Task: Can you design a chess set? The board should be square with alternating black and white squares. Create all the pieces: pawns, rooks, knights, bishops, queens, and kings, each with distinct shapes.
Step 4998:
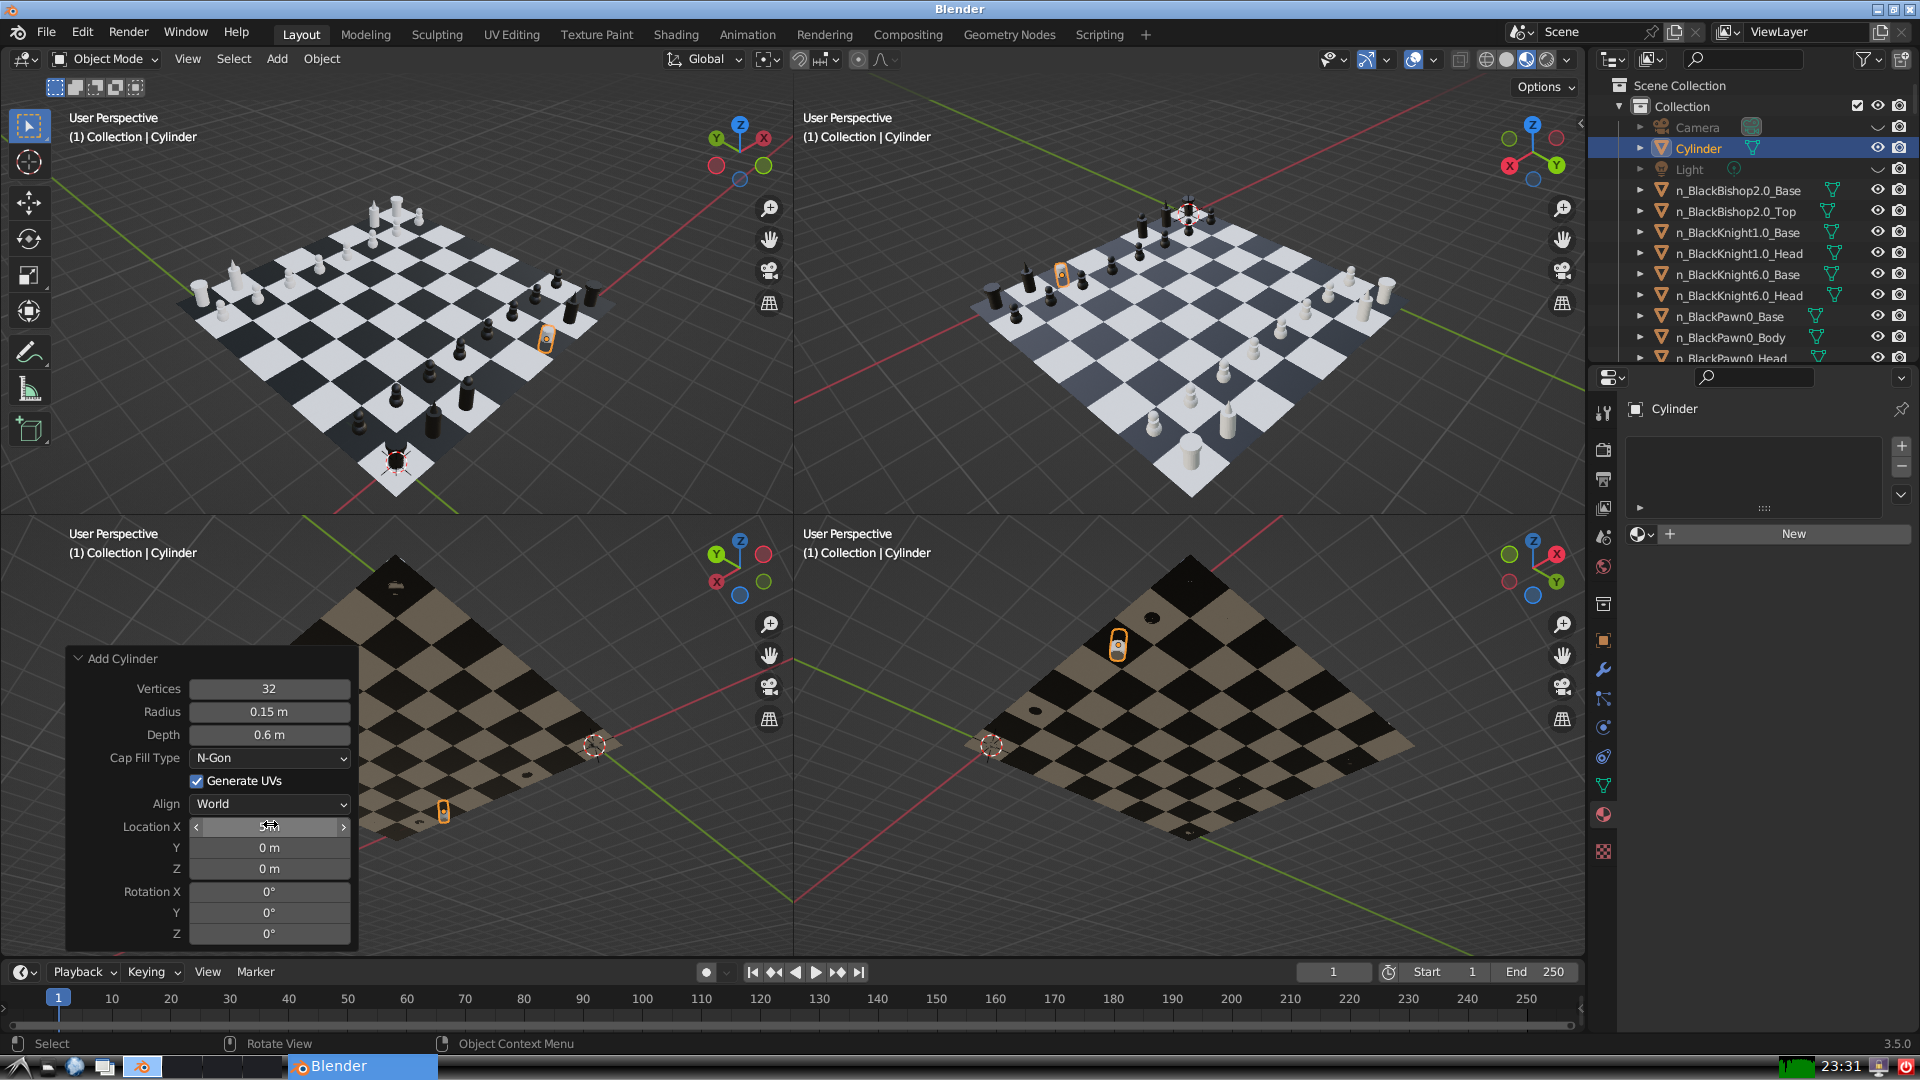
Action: {"mouse_move": [270, 844]}